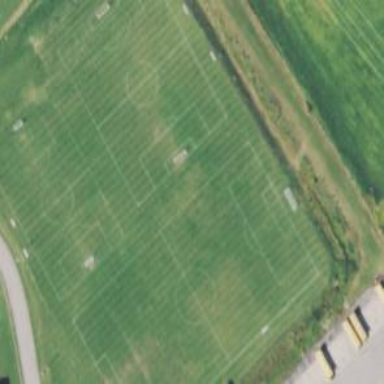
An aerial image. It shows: Soccer pitch for outdoor sports and leisure activities.